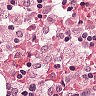
Metastatic tissue present: no